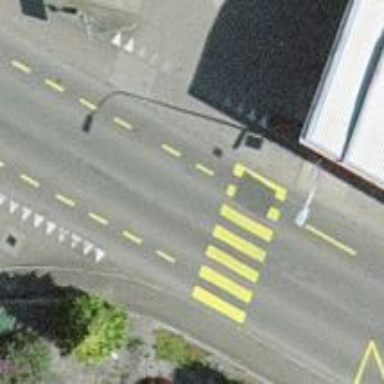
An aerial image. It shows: Uncontrolled zebra crossing on the road.